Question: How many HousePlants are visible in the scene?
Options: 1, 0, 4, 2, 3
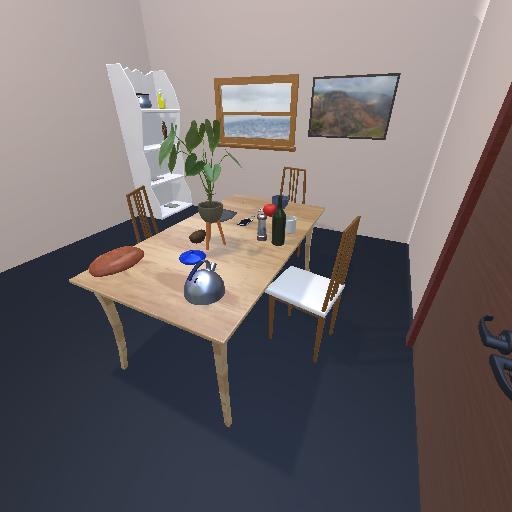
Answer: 1